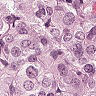
Metastatic tissue present: yes